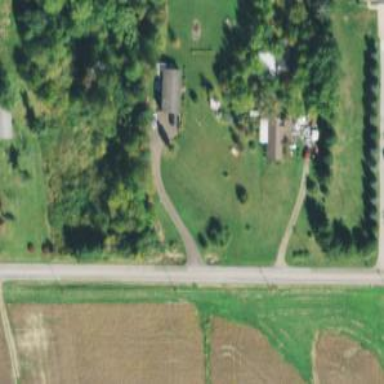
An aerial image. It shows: Driveway leading to service road.